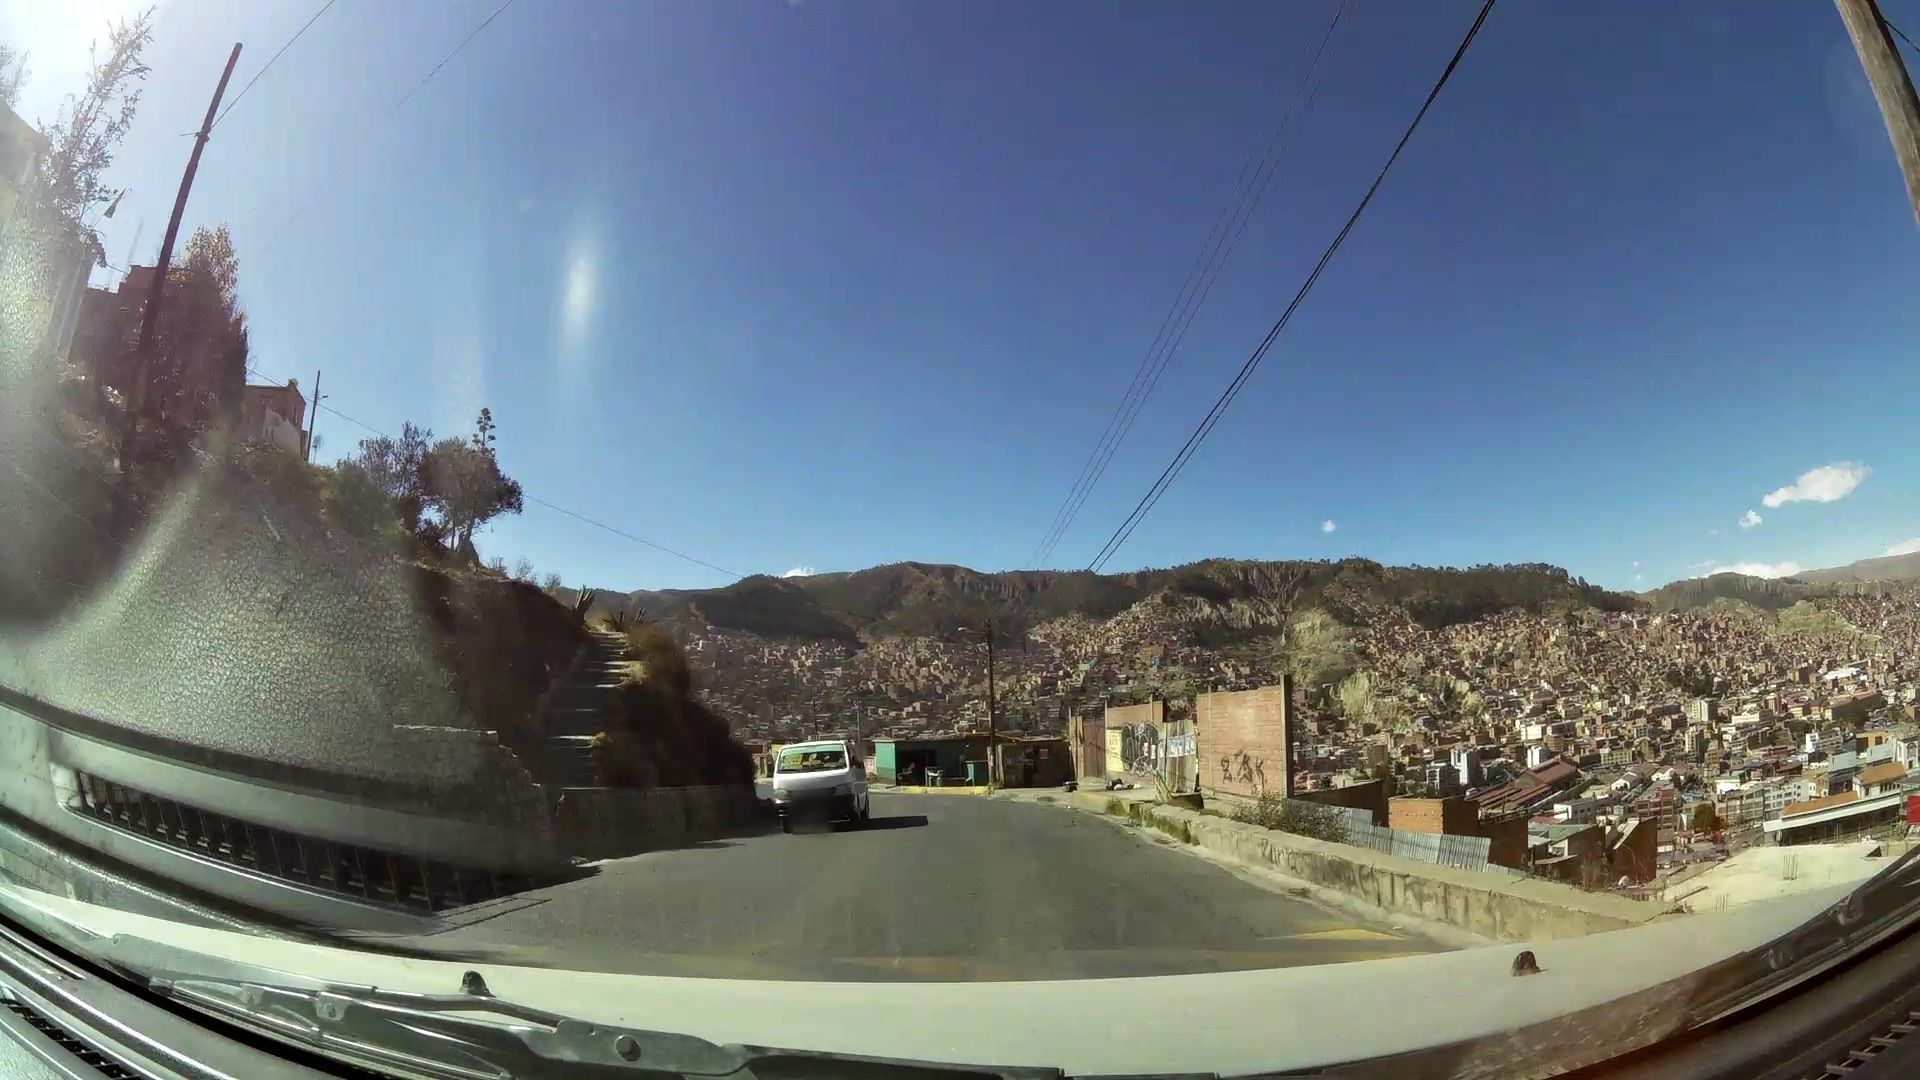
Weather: clear
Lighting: day
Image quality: good
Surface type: driving surface
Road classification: steps
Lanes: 2
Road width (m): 50.0
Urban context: urban centre
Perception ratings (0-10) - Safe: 0.21, Lively: 2.34, Beautiful: 2.75, Boring: 7.65, Depressing: 6.12, Wealthy: 0.32